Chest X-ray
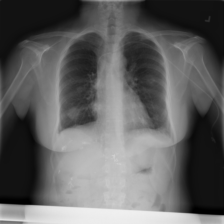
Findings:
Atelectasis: negative
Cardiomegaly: negative
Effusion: negative
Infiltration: negative
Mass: negative
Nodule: positive
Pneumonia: negative
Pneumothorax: negative
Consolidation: negative
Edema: negative
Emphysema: negative
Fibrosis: negative
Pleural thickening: negative
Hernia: negative